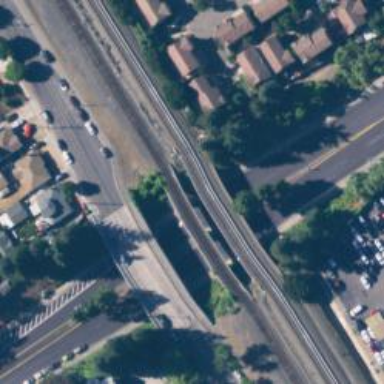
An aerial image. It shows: Bridge for electrified rail.